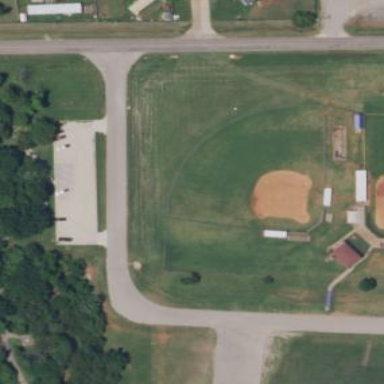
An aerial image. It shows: Softball pitch for leisure sports.